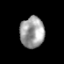
Tissue: prostate
Cell type: Myeloid cells
Senescence score: 0.295
Nuclear area (px): 736
Mean DAPI intensity: 159.015